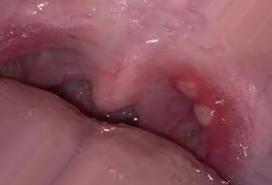
Condition: Mouth Ulcer